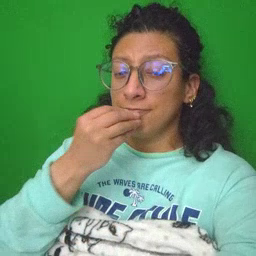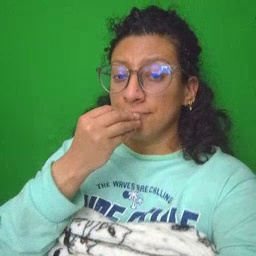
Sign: food